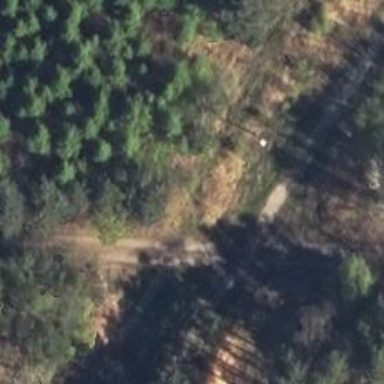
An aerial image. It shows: Well-maintained track road of grade 1.